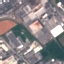
Land use / land cover: Industrial